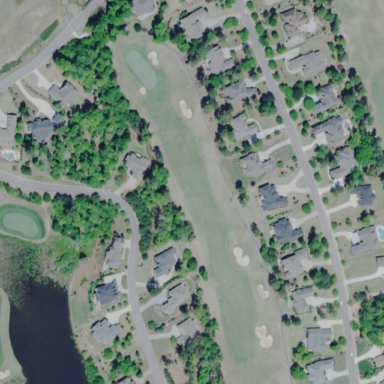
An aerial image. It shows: Grassy area designated as golf fairway.